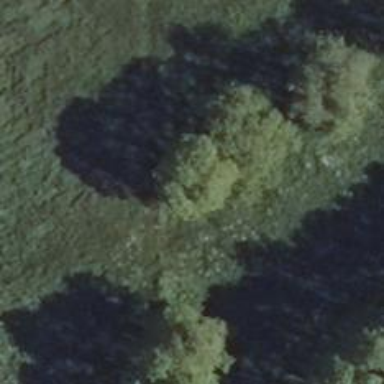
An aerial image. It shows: Row of trees in natural setting.